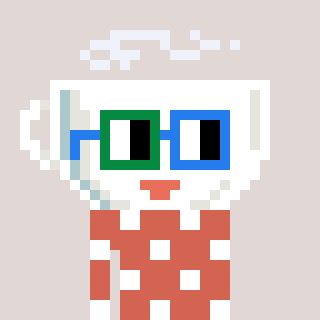
a pixel art character with square green and blue glasses, a mug-shaped head and a peachy-colored body on a warm background